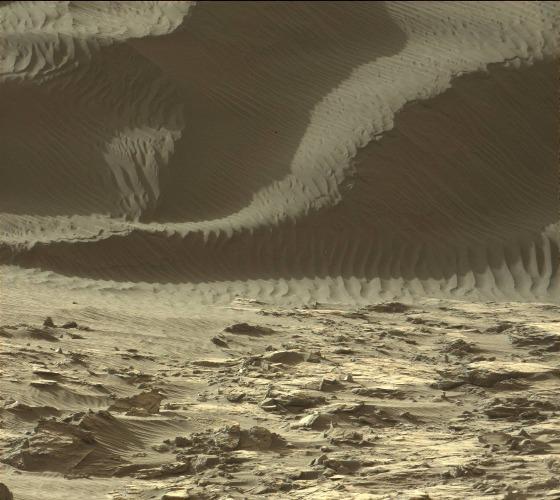
Terrain classes present: Bedrock, Gravel / Sand / Soil, Shadow